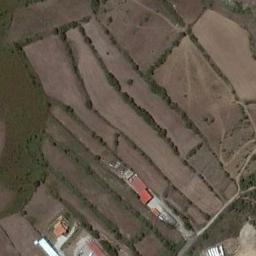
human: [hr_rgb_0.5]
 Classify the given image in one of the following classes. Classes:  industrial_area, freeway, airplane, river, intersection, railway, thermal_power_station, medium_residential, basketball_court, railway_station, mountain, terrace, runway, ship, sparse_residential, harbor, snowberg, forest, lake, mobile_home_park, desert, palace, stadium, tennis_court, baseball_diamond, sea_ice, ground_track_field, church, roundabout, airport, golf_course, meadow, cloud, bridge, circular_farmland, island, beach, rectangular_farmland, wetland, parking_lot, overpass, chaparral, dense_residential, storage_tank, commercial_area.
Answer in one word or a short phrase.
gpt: terrace